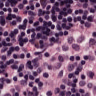
Metastatic tissue present: no